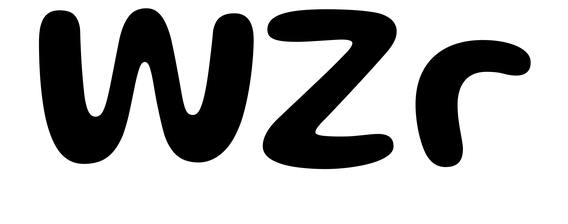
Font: Gluten_Medium